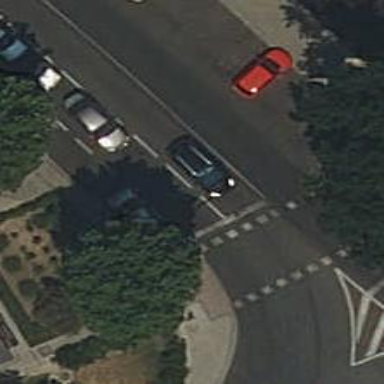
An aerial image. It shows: Road with traffic signals for signaling.